Aerial crown-view tile of a tropical tree (Barro Colorado Island, Panama), acquired 20241216:
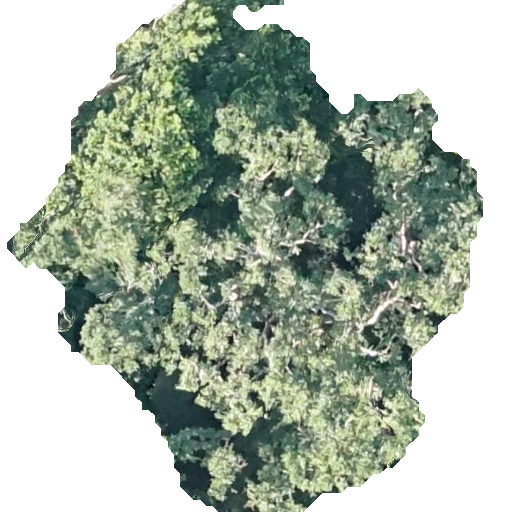
Species: Simarouba amara
GBIF accepted scientific name: Simarouba amara
Crown area: 227.273 m²